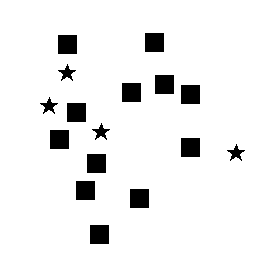
Squares: 12
Triangles: 0
Stars: 4
Total shapes: 16